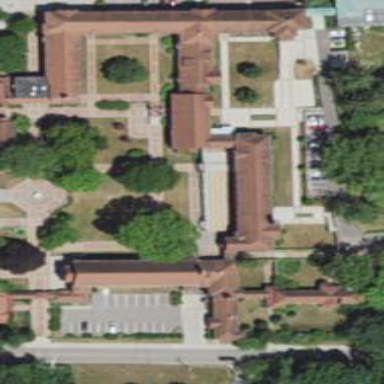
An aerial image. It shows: Dormitory building.